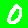
Digit: 0